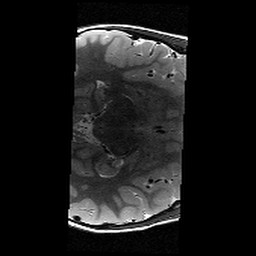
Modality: T2w
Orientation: axial
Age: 9
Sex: female
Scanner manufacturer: siemens
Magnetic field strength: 3 T
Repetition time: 9.23 s
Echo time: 0.067 s